Question: This is my query to fetch user's friends. But there is a problem. If receiver is session user it is returning itself as friend.
'''
SELECT user.name_surname, user.id, friendship.receiver_id, friendship.sender_id
FROM user
JOIN friendship ON user.id = friendship.receiver_id
WHERE
(friendship.receiver_id =".$_SESSION["SES_USER_ID"]." OR friendship.sender_id =".$_SESSION["SES_USER_ID"].")
AND is_approved='1'"
'''
Below table is my MySQL table design. I'am logged on as 'user_id =16' to site. Then 'user_id=19' sent me a frienship request. Then I approved it. Everything is beautiful up here but when I want to see my friends I also see myself as my friend.
How do I exlude myself at friends page?

---
If I change this line
'''
JOIN friendship ON user.id = friendship.receiver_id
'''
TO
'''
JOIN friendship ON user.id = friendship.sender_id
'''
this time another user who sent me friendship request sees his/her self as his/her friend.
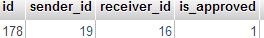
Answer: '''
SELECT user.name_surname, user.id, friendship.receiver_id, friendship.sender_id
FROM user
JOIN friendship ON user.id = friendship.sender_id OR user.id = friendship.receiver_id
WHERE (friendship.receiver_id =".$_SESSION["SES_USER_ID"]." OR friendship.sender_id =".$_SESSION["SES_USER_ID"].")
AND is_approved='1'
AND user.id != ".$_SESSION["SES_USER_ID"]."
'''